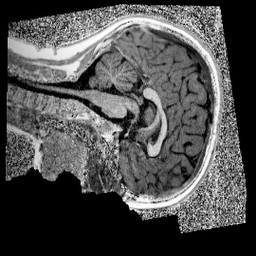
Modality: UNIT1
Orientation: sagittal
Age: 8
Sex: male
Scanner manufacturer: siemens
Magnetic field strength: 3 T
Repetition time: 4 s
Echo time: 0.00299 s